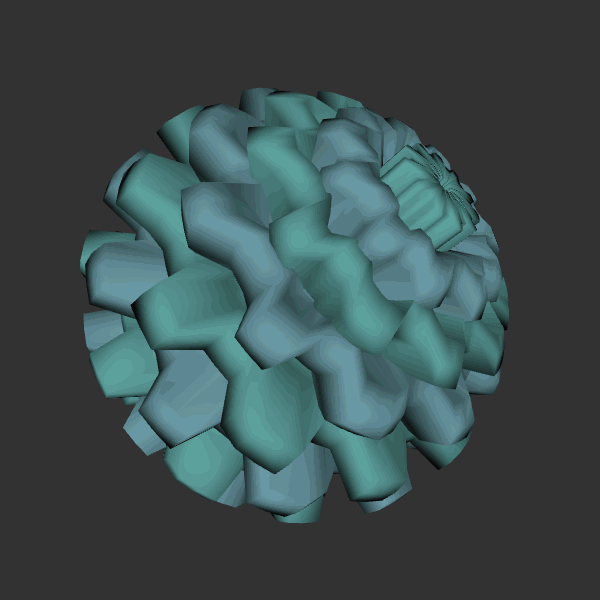
Background: dark